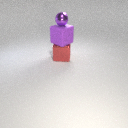
large purple rubber cube below small purple metal sphere